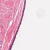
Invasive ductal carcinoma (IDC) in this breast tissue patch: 0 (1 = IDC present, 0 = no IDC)